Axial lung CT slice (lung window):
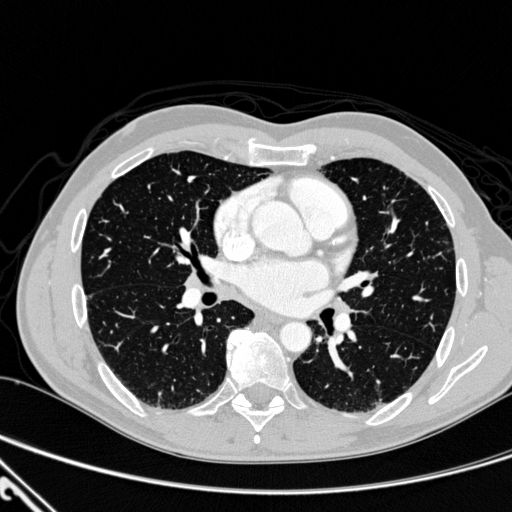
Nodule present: no